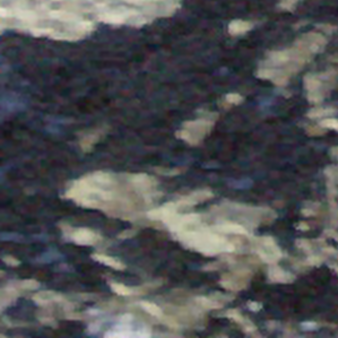
Label: other